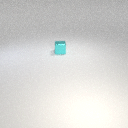
small cyan metal cube